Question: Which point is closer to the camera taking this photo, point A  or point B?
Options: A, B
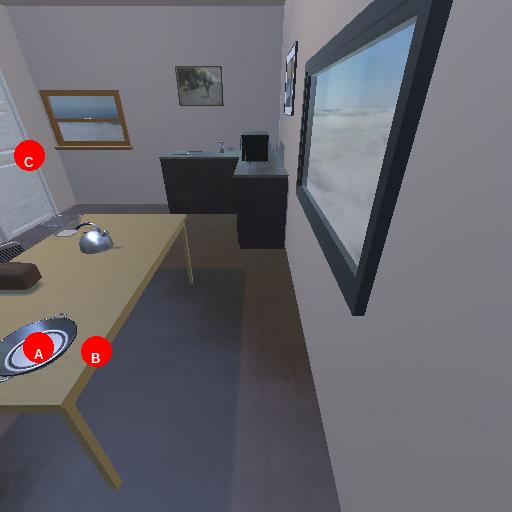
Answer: A